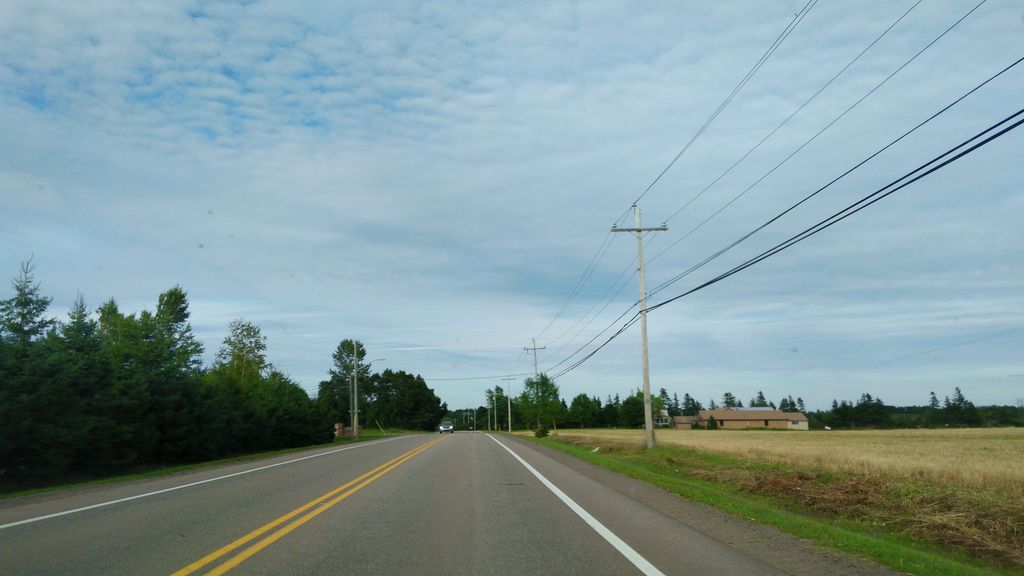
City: charlottetown